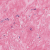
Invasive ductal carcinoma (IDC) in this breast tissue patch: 0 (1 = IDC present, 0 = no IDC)